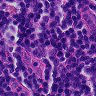
Metastatic tissue present: no